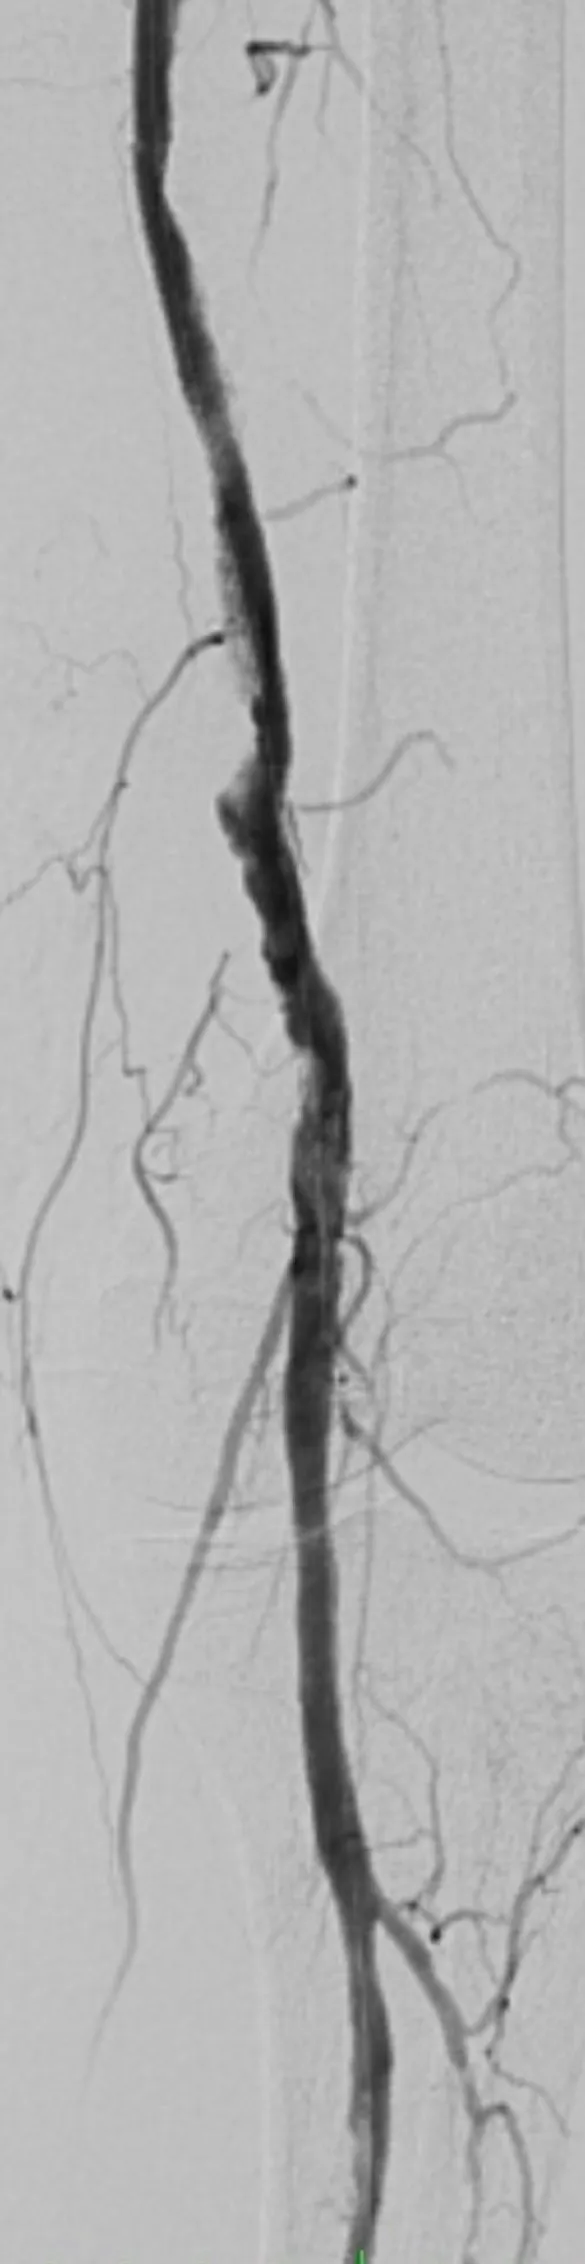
Post-procedural angiography of the distal popliteal artery.
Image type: radiology (ultrasound)